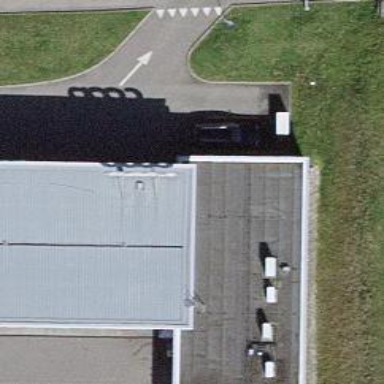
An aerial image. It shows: Convenience shop.